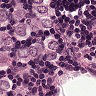
Metastatic tissue present: yes